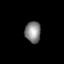
Tissue: lung
Cell type: Endothelial cells
Senescence score: 0.6338
Nuclear area (px): 327
Mean DAPI intensity: 135.208